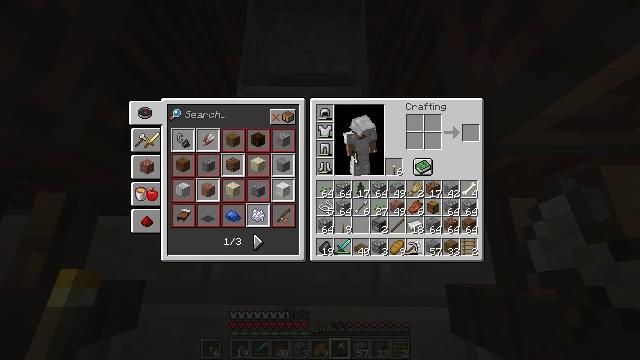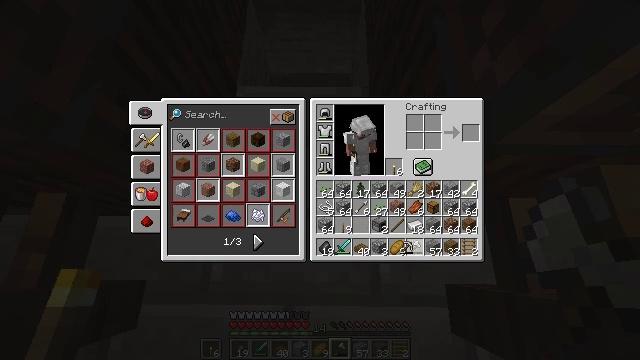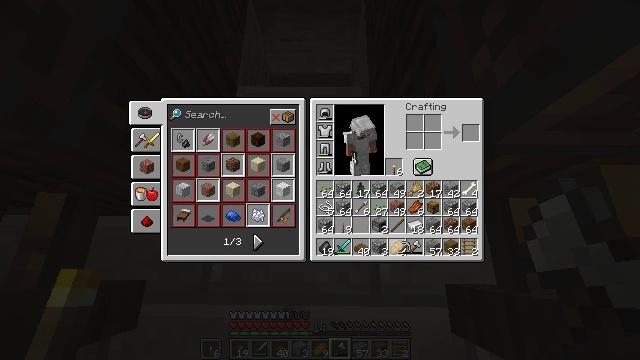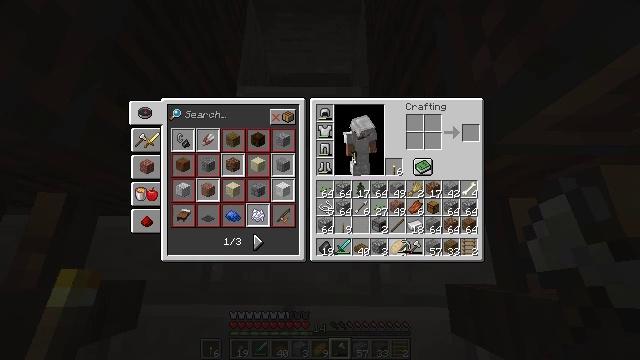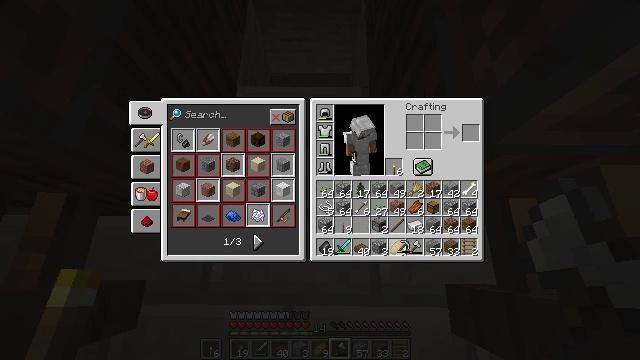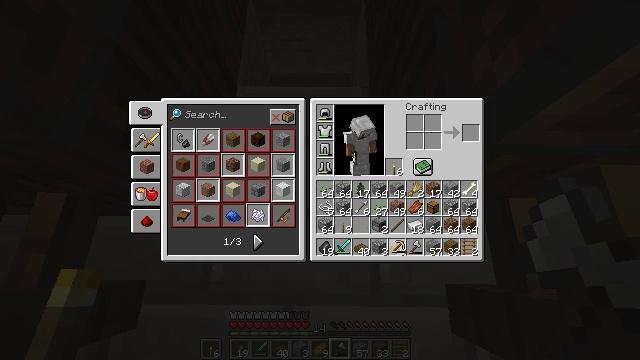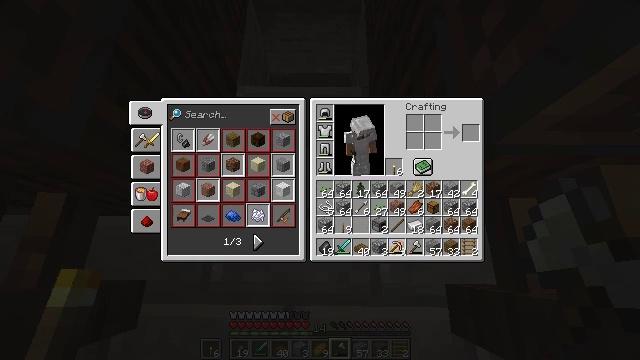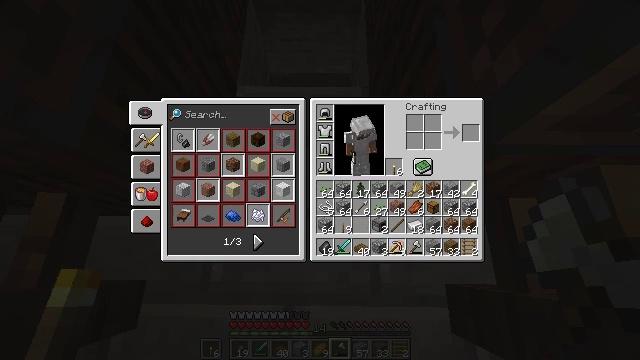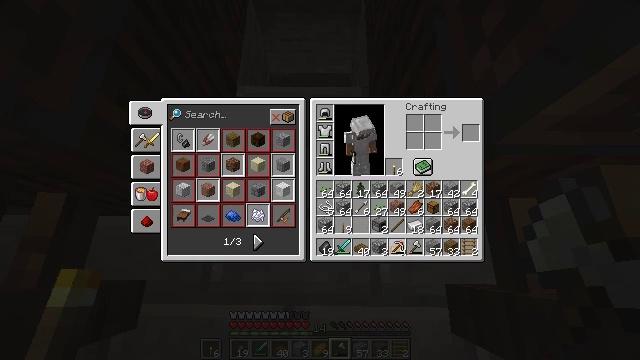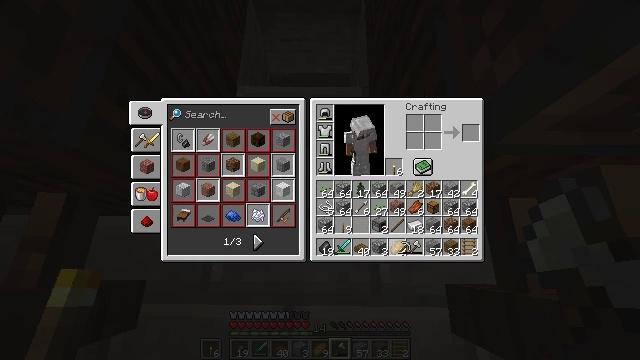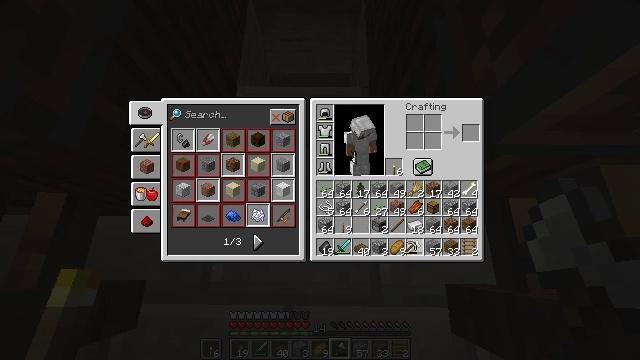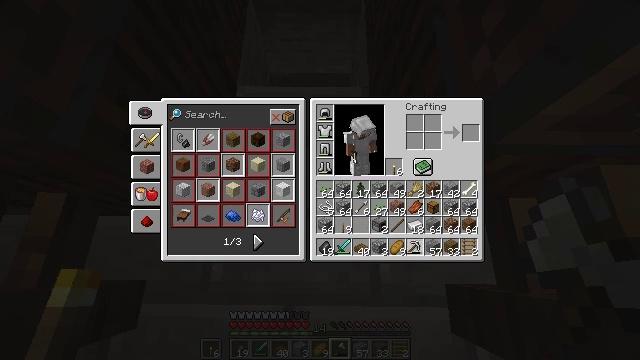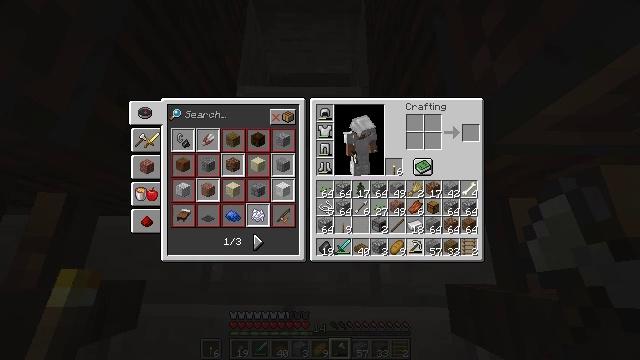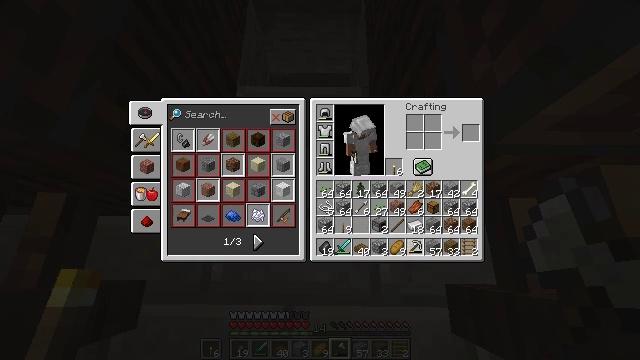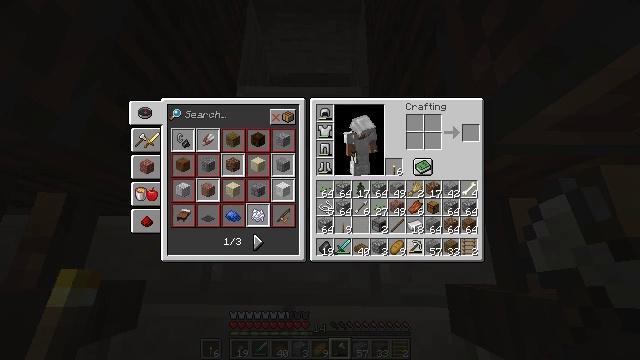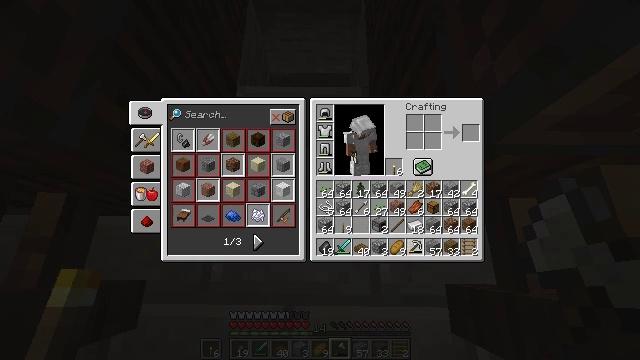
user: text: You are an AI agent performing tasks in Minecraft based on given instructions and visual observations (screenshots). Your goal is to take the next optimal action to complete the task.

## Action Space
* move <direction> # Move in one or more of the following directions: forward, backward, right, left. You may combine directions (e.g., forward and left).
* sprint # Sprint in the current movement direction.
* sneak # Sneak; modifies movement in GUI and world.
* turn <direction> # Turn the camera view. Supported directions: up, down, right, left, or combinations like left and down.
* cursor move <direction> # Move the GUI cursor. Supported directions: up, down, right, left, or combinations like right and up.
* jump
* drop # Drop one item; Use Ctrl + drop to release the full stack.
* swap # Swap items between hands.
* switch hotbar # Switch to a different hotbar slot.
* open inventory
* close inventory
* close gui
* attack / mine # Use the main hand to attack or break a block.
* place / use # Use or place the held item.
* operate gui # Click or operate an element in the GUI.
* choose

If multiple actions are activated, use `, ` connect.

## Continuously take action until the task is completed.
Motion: motion action
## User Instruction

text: Break the stone bricks to collect them.
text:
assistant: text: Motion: no_op
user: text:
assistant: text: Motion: no_op
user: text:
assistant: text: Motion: no_op
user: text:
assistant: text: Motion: no_op
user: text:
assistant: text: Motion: no_op
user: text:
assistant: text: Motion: no_op
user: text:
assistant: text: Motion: no_op
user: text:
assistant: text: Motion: no_op
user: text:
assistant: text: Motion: cursor move right
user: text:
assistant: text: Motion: no_op
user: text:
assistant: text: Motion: no_op
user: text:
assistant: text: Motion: no_op
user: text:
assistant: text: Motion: no_op
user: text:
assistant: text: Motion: operate gui
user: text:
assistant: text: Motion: operate gui
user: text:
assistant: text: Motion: operate gui
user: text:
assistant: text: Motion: no_op
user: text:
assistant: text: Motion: no_op
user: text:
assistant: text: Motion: no_op
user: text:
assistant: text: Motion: no_op
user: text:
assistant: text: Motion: no_op
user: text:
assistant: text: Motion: no_op
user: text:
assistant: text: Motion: no_op
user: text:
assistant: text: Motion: cursor move left
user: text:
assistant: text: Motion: cursor move left and up
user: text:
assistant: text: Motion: no_op
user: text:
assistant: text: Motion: no_op
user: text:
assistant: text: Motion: no_op
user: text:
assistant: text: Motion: cursor move right
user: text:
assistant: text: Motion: no_op